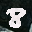
Label: 8